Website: home-depot
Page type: account-selection
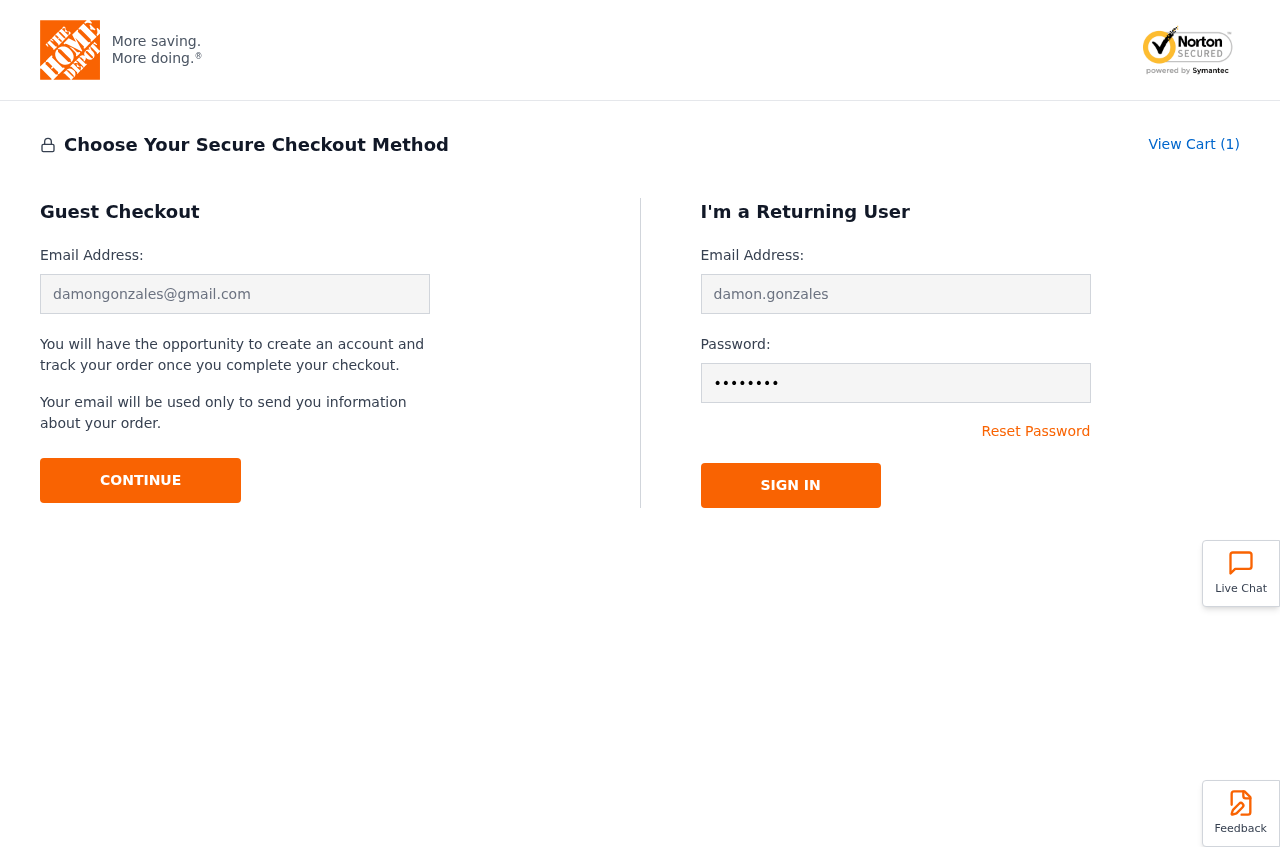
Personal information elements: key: PII_EMAIL
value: damongonzales@gmail.com
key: PII_LOGIN_USERNAME
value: damon.gonzales
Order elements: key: ORDER_NUM_ITEMS
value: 1